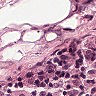
Metastatic tissue present: no